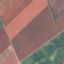
Land use / land cover class: AnnualCrop